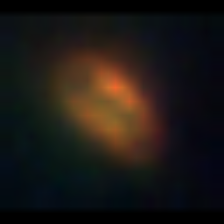
Taxon: NanoPlankton
Group: Other